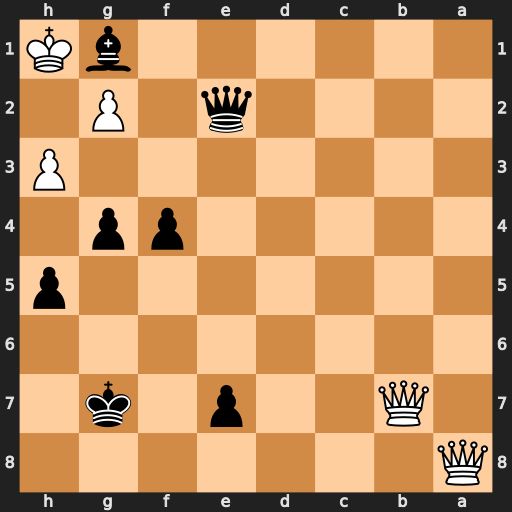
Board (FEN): Q7/1Q2p1k1/8/7p/5pp1/7P/4q1P1/6bK
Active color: b
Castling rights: -
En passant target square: -
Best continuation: Bd4 Qb1 f3 gxf3 g3 Qg8+ Kxg8